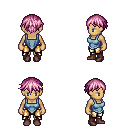
a pixel art fantasy rpg character, female body template, human, tanned skin, blue vest, gold greaves, pink short bangs hairstyle, maroon shoes, four views (front, back, left, right), 2x2 character sprite sheet, small pixel art, hard edges, no anti-aliasing